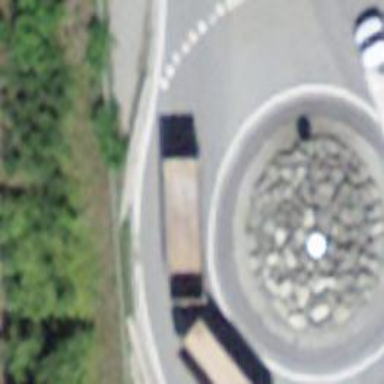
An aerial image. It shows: Secondary road made of asphalt leading to roundabout.